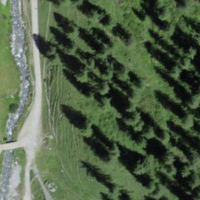
EUNIS habitat code: 31
Species observed at this site:
Dryas octopetala
Ajuga pyramidalis
Eriophorum angustifolium